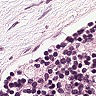
Metastatic tissue present: no